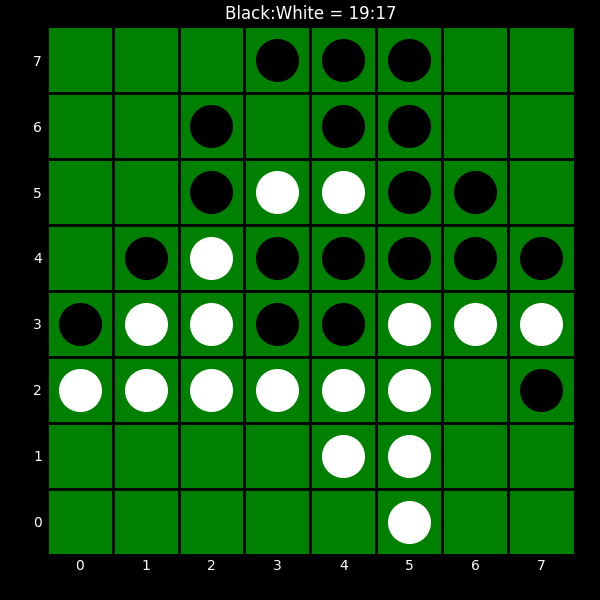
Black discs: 19
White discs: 17